Field crop: maize
Growth stage: 2
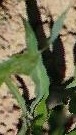
Species: maize